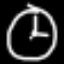
Label: clock